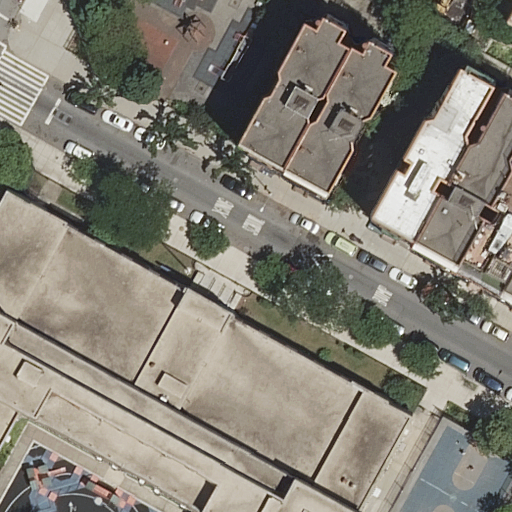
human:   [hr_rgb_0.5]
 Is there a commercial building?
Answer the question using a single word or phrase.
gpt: no

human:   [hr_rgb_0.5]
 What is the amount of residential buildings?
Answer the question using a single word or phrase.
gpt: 7

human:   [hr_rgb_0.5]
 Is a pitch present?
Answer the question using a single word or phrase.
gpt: yes

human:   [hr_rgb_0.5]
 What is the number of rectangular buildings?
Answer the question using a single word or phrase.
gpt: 1

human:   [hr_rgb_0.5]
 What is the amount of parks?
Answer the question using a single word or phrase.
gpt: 1

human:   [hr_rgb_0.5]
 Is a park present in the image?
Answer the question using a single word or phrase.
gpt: yes

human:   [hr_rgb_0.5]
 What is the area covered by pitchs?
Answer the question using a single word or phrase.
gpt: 10m2

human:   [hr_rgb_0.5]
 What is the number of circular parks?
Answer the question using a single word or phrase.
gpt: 0

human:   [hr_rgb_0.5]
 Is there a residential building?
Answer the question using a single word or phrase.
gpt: yes

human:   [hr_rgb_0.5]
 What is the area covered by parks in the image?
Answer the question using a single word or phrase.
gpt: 307m2

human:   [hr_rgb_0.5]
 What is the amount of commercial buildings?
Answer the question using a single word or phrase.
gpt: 0

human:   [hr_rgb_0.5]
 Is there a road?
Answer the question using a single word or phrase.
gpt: yes

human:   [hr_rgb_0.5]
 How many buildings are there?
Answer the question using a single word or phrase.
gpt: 8

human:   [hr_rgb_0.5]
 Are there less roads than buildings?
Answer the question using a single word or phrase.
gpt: yes

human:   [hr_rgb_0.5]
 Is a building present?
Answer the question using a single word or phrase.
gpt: yes

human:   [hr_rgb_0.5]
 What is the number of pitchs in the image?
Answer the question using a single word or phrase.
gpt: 1

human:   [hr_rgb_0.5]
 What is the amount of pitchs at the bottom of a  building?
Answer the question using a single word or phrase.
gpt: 1

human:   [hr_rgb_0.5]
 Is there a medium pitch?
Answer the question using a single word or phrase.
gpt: no

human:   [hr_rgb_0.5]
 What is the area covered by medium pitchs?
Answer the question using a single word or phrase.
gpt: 0m2

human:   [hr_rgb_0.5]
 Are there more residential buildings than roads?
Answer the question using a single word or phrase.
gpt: yes

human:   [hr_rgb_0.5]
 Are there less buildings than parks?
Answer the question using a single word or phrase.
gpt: no

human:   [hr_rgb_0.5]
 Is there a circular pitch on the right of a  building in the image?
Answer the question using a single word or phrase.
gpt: no

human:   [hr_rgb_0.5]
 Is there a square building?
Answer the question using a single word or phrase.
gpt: no

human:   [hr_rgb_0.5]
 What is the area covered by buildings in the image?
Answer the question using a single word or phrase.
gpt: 2446m2

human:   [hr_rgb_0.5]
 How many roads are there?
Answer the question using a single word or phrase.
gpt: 1

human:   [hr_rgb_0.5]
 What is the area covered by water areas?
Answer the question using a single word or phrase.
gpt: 0m2

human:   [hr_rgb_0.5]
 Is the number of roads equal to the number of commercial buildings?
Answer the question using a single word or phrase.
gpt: no

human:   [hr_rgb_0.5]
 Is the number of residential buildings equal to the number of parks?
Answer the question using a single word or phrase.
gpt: no

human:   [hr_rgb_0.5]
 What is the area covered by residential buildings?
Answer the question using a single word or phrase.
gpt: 1422m2

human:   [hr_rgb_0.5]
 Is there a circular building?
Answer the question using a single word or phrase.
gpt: no

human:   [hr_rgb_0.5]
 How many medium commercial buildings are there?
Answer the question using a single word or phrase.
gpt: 0

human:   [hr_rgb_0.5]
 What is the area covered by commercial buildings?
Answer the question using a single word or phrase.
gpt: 0m2

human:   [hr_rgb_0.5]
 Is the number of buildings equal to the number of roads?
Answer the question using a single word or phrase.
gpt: no

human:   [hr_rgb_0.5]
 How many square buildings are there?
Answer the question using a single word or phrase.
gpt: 0

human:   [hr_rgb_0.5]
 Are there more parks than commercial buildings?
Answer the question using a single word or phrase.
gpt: yes

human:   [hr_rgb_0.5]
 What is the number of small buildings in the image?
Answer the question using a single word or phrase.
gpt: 2

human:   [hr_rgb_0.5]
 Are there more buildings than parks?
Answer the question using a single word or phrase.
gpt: yes

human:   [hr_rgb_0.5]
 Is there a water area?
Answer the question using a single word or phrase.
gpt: no

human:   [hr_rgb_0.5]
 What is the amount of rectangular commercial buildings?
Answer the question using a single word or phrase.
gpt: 0

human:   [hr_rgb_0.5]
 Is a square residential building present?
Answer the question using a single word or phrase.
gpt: no

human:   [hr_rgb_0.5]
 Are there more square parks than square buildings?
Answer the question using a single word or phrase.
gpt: no

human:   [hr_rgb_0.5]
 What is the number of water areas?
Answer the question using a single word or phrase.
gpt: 0

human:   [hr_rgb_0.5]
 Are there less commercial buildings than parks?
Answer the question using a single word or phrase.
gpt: yes

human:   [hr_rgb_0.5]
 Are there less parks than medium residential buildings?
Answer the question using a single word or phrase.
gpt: yes

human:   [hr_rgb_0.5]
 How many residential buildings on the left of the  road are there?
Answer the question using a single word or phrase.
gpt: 0

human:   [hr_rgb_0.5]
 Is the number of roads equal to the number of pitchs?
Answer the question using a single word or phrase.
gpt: yes

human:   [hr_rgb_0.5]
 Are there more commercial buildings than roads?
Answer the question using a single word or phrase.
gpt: no

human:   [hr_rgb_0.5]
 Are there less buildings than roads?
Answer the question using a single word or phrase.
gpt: no

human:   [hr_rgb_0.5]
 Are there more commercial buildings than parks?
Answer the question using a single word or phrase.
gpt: no

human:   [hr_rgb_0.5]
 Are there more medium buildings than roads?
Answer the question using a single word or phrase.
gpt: yes

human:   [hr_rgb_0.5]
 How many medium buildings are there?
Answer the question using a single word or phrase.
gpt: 5

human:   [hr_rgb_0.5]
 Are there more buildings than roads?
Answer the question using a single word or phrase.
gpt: yes

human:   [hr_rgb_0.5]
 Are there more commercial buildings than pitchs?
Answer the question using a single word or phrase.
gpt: no

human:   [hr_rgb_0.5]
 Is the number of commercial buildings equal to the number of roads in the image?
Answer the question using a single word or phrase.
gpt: no

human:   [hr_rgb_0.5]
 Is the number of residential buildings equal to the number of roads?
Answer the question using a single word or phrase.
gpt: no

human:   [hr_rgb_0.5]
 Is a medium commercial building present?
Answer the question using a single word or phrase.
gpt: no

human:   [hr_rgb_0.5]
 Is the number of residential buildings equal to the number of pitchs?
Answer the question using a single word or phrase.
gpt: no

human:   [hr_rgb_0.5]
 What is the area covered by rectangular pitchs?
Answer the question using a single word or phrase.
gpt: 10m2

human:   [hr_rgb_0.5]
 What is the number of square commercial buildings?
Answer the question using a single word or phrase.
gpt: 0

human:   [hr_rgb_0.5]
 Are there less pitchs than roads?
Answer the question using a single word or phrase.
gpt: no

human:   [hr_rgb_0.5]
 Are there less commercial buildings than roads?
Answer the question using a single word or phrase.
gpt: yes

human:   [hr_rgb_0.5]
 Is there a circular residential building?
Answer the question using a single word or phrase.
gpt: no

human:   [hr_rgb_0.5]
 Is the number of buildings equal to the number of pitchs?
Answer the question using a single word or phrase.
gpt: no

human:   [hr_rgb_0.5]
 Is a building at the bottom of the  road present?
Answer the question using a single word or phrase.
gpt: no